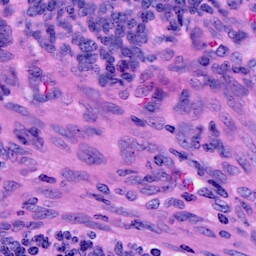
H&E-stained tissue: Cervix